This time-frequency spectrogram was computed from a bearing vibration snapshot; brighter regions carry more energy. What is the most likely bearing condition (normal, inner_race, outer_race, ball)?
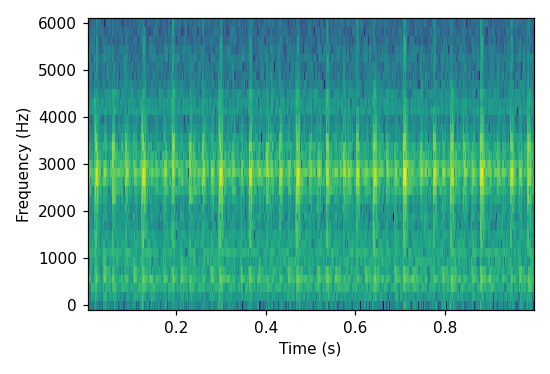
Answer: outer_race